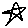
Label: star